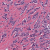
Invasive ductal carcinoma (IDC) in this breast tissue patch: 1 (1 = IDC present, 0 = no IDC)